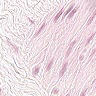
Metastatic tissue present: no